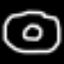
Label: donut